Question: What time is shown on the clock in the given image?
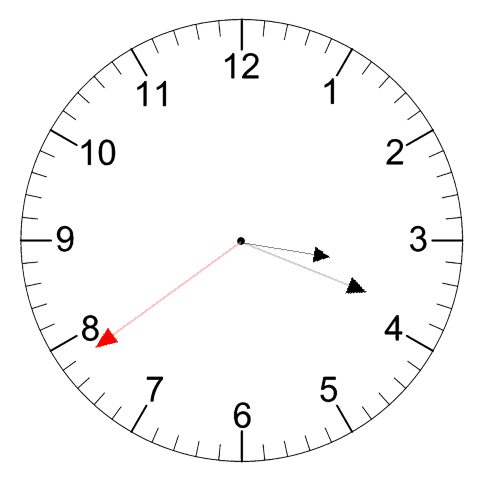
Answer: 03:18:39